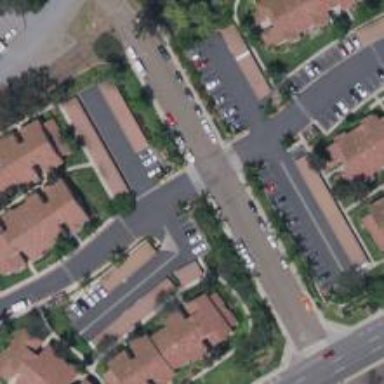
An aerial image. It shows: Living street.